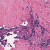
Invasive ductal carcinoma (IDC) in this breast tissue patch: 0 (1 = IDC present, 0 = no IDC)